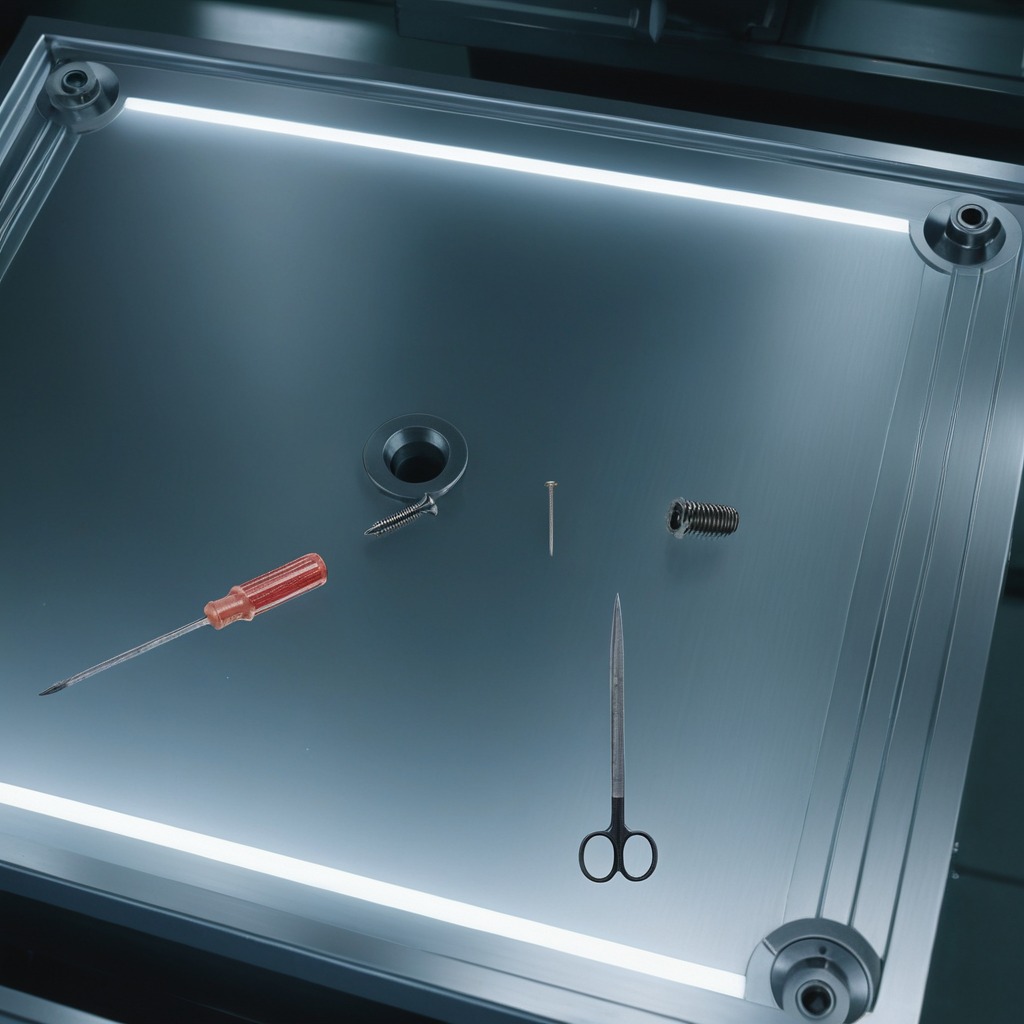
A metal machine screw, an iron nail, a coiled metal spring, a screwdriver, and a pair of scissors are lying on the metal table.